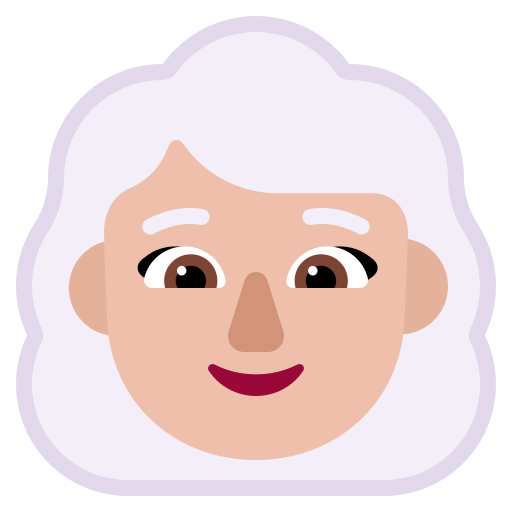
woman white hair flat  light